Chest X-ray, PA view. Patient: 27 years old, sex F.
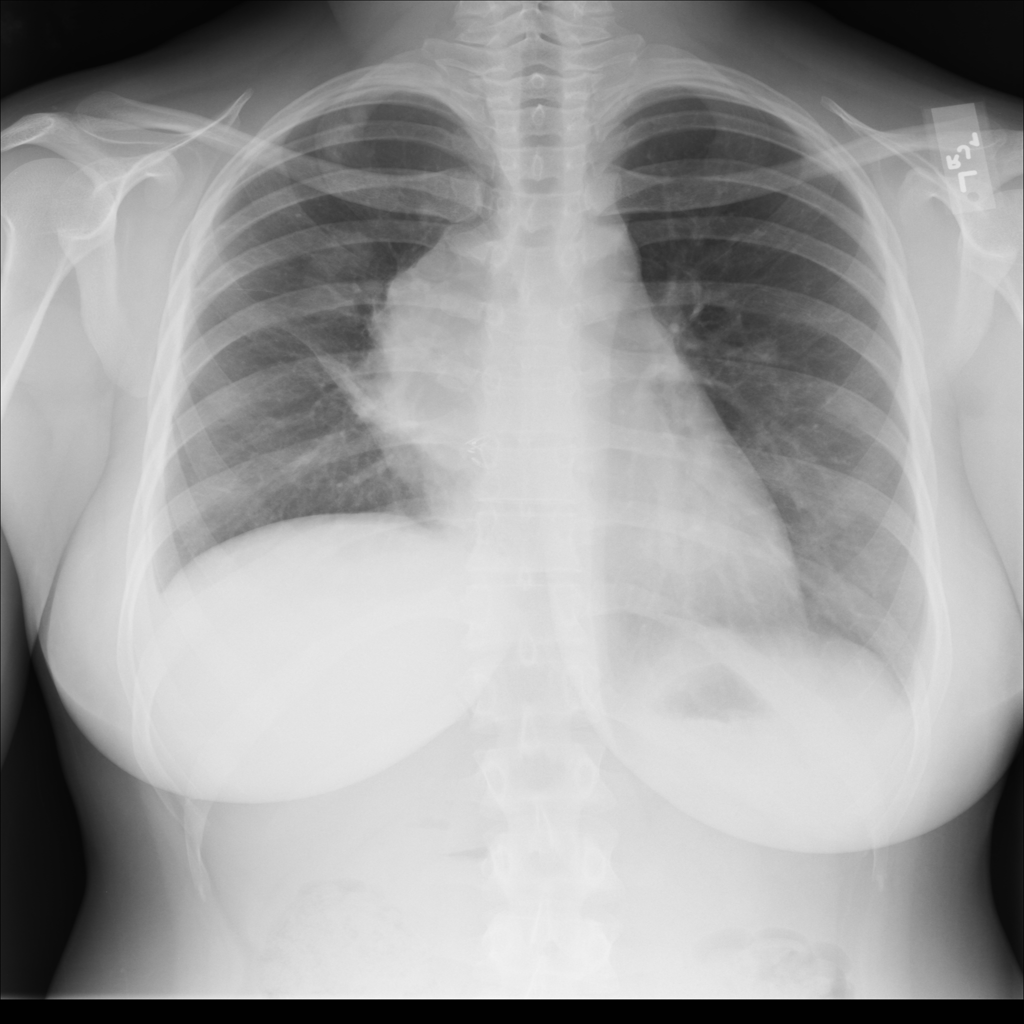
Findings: Atelectasis, Infiltration, Mass, Nodule